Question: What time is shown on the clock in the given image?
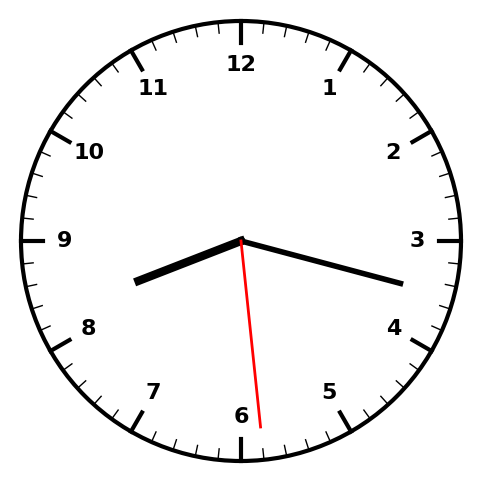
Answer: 08:17:29